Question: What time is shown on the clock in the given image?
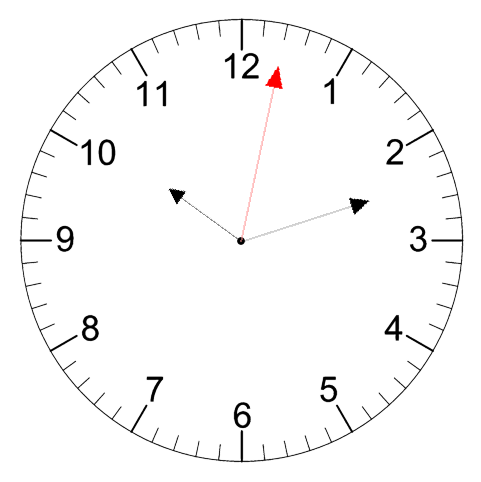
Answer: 10:12:02